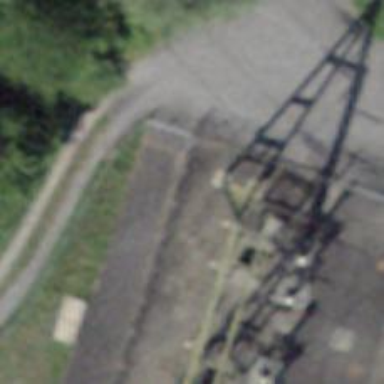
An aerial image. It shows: Endpoint substation.